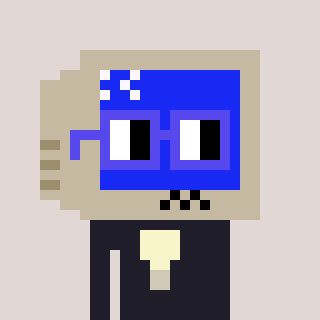
a pixel art character with square blue glasses, a old monitor-shaped head and a grayscale-colored body on a warm background